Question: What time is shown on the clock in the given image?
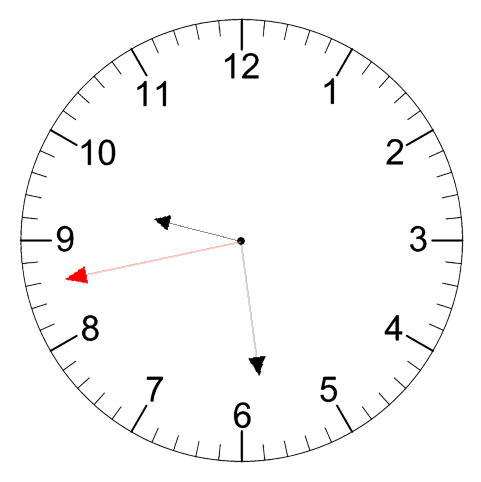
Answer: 09:28:43